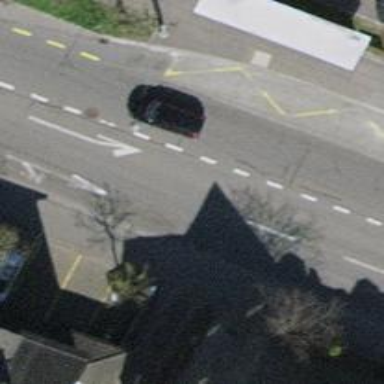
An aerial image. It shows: Bus stop for trolleybuses with designated stop position for public transport.